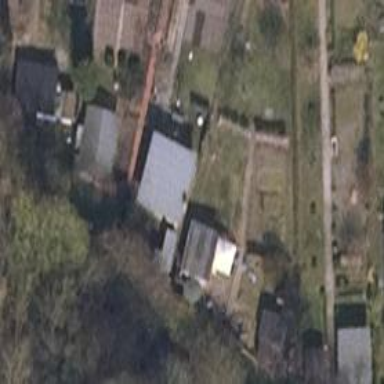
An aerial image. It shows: Plot within allotments.